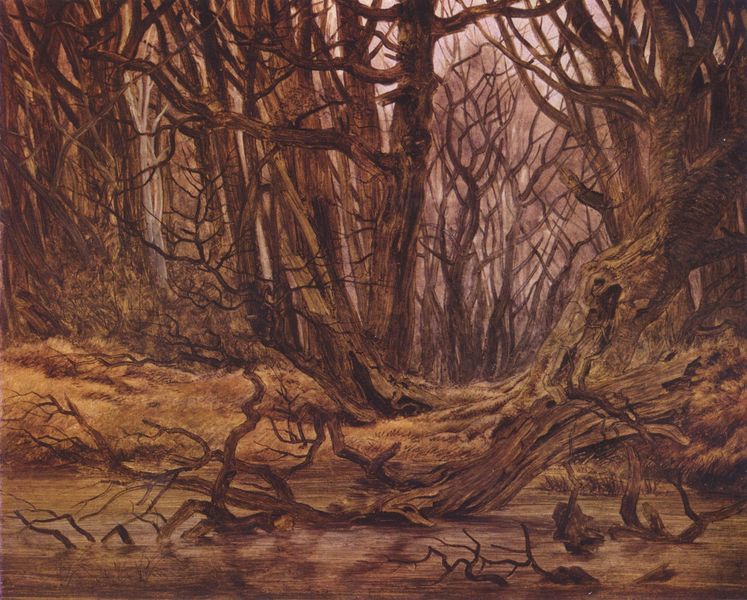
Titel: Wald im Spätherbst
Künstler: Caspar David Friedrich
Standort: Erfurt
Institution: Angermuseum
Schlagwörter: baum, blätter, dunkel, himmel, laub, schatten, wasser, wolken, baumstämme, bäume, fluss, gelb, grün, landschaft, see, teich, ufer, äste, braun, frau, grau, hintergrund, holz, licht, schwarz, skizze, vordergrund, zeichnung, gras, hund, weg, beige, tot, bild, ast, bach, dämmerung, erde, kalt, natur, schilf, spiegelung, stamm, wind, zweige, gebüsch, gewässer, gitter, pfad, boden, wald, stilleben, ton, erdig, düster, dunst, farbe, grafik, lila, nebel, violett, kahl, monochrom, herbst, winter, treiben, sepia, böschung, fliessen, romantik, stämme, treibgut, detail, stimmung, ton in ton, verfall, wurzel, zweig, trostlos, linear, schwimmen, flusslandschaft, moos, wälder, lichtung, laubbaum, sumpf, jagd, himme, unterholz, wurzeln, sterben, moor, tümpel, geäst, gruselig, dickicht, rinde, struktur, tonig, bizarr, gehölz, laubbäume, weier, verdorrt, dicht, wildnis, morast, knorrig, gestrüpp, schlängeln, tit, erdtöne, baumstumpf, morsch, moss, morbid, buntstift, kronen, bruch, winer, baumwurzeln, astwerk, totholz, verwesen, umgestürtzt, unwegsam, khaki, mangrove, baumlandschaft, brachwald, buntstiftzeichung, getrüpp, to in ton, wuzel, sumpig, sleepy hallow, sleepy hollow, mengrove, morats, wabbern, altholz